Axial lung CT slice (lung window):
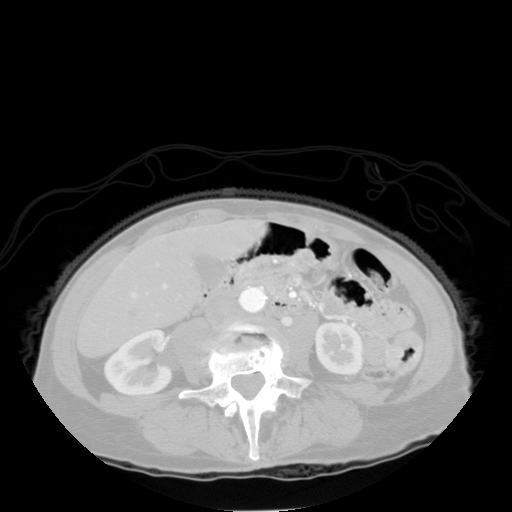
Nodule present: no